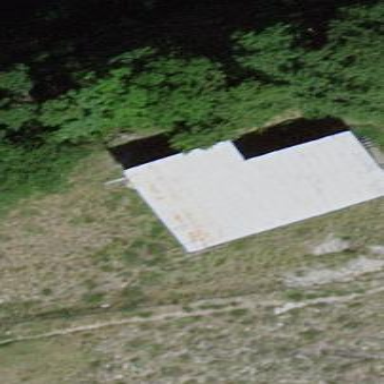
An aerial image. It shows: Shed building.